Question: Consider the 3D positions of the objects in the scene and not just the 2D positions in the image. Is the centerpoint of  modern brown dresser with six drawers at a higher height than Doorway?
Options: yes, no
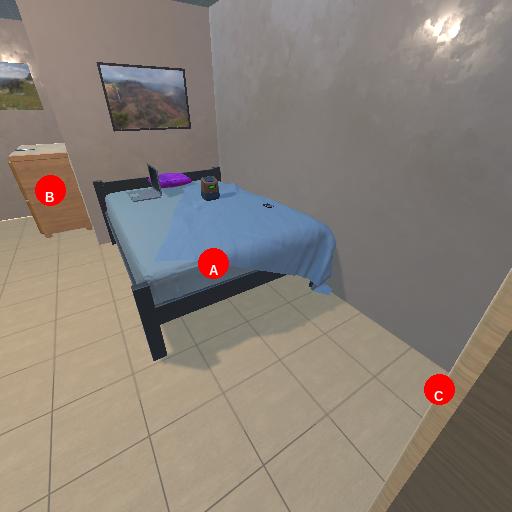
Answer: yes